Interaction volume radius: 5 \u00c5
Interaction volume height: 20 \u00c5
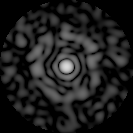
Disorder parameter: 0.8677